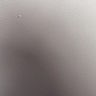
Metastatic tissue present: no